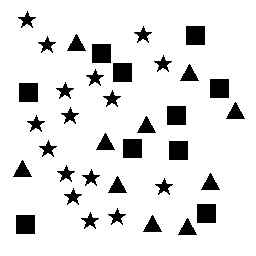
Squares: 10
Triangles: 10
Stars: 16
Total shapes: 36